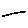
Label: line